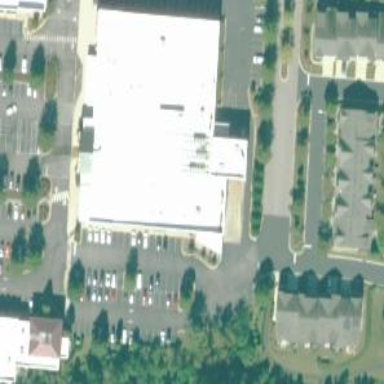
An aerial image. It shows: Grocery store building.